Question: I'm trying to get the product and amount info for Alex (as in attached). However, if Alex has got any product with the amount showing as zero shouldn't be picked up.
What query or formula should I go with on g-sheets?

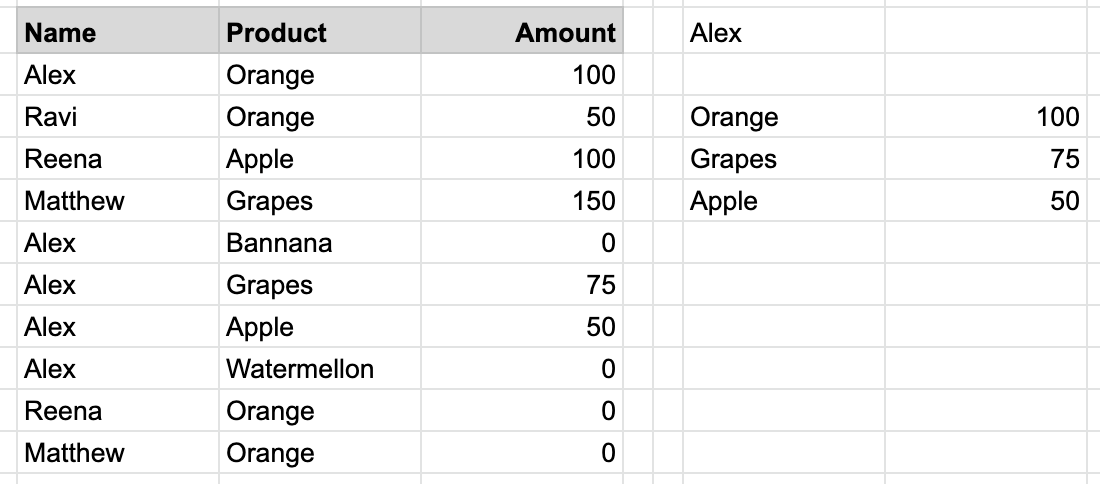
Answer: You can use FILTER function with 2 conditions
Speaking english:
Show column with products and numbers
Column with numbers is not 0
Column with names is Alex
<URL>
'''
=filter(C2:D,B2:B=F2,D2:D<>0)
'''
You can also do it using QUERY formula:
'''
=query(B2:D,"select C,D where B = '"&F2&"' and D <> 0")
'''
F2 is a cell where you put name